Interaction volume radius: 5 \u00c5
Interaction volume height: 20 \u00c5
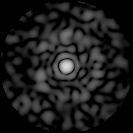
Disorder parameter: 0.7952